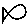
Label: fish